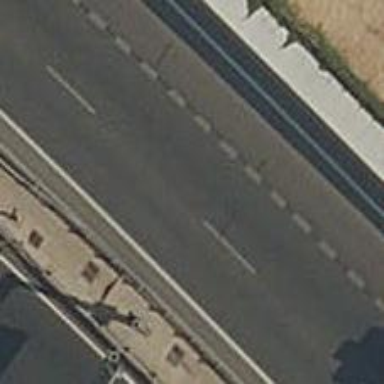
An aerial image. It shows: Motorway link.